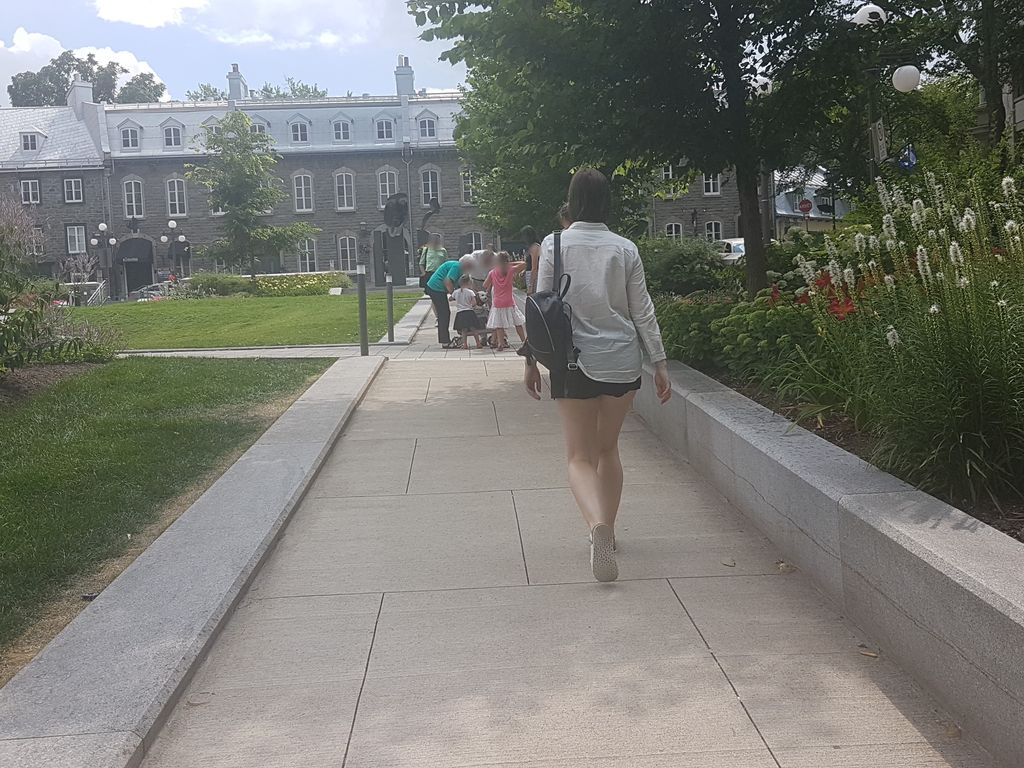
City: quebec_city